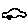
Label: car